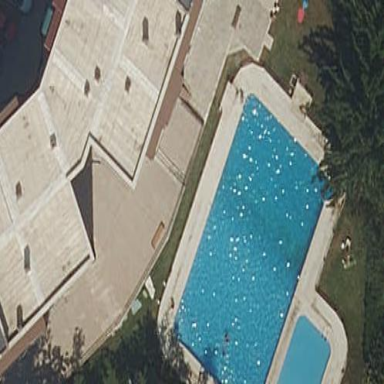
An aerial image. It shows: Swimming pool located in leisure land.